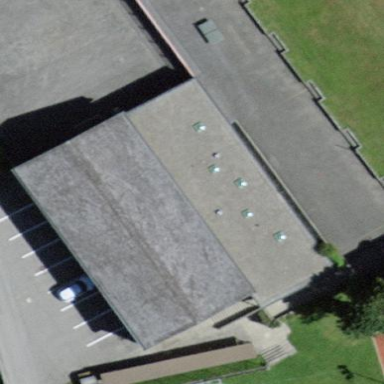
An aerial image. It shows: Sports centre building.